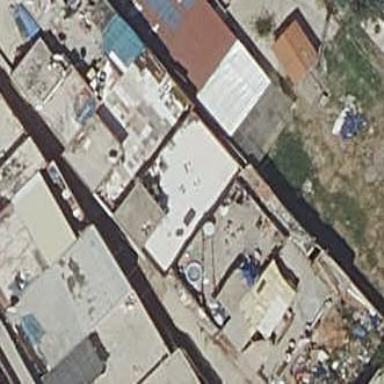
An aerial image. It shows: Detached building.